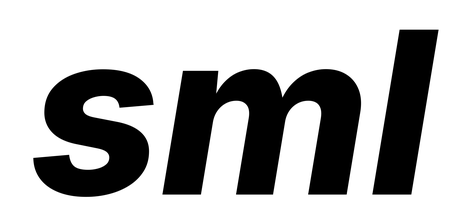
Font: Inter-Italic_ExtraBold_Italic